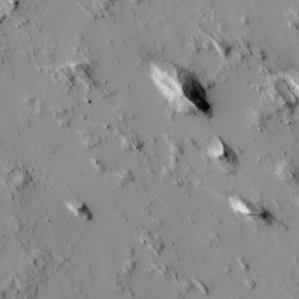
Label: non_frost